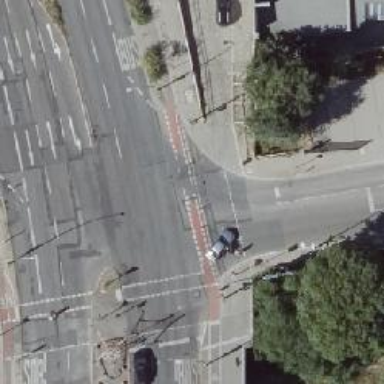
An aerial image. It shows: Footway crossing equipped with traffic signals.